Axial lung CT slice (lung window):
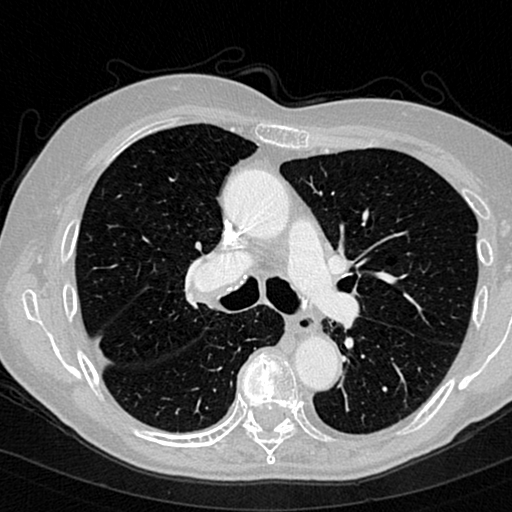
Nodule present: no